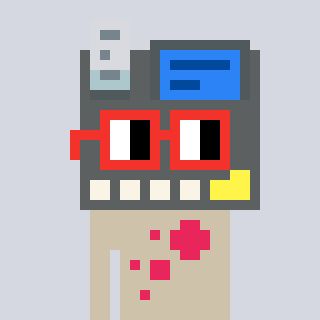
a pixel art character with square red glasses, a cash register-shaped head and a bege-colored body on a cool background